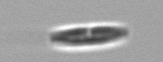
Label: pennate